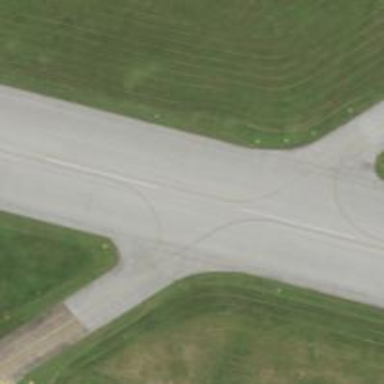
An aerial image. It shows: Image of taxiway at airport.